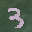
Label: 3